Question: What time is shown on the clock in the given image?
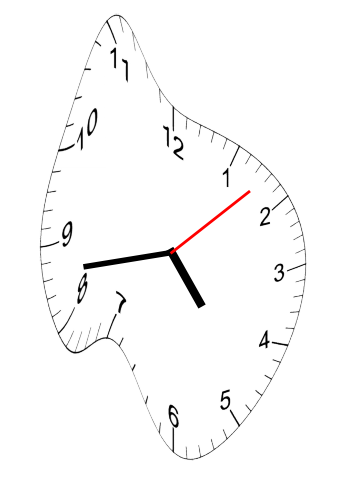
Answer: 04:43:08